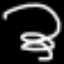
Label: squiggle